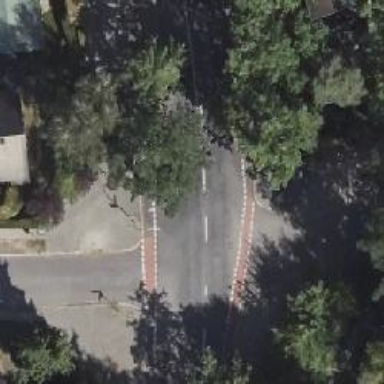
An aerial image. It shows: Secondary road with asphalt surface and sidewalks on both sides. There is cycle track on the left side.